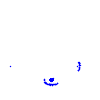
Particle: electron